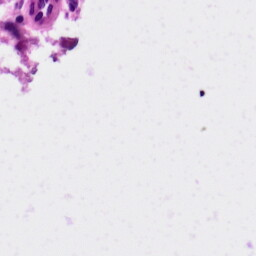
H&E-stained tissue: Skin